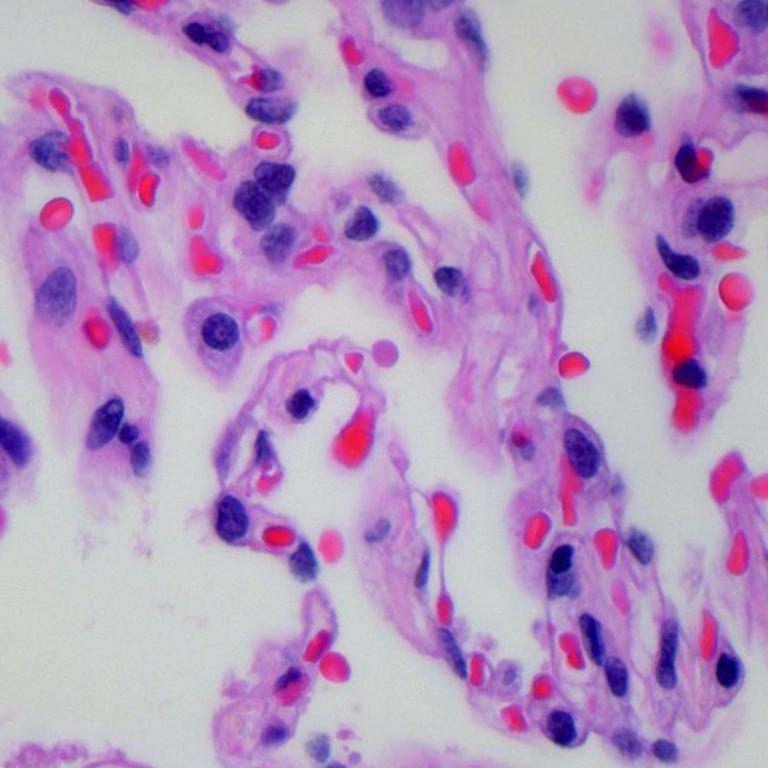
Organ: lung
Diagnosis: benign